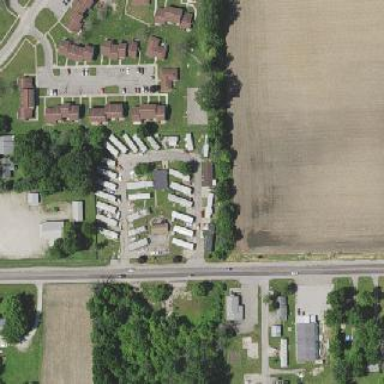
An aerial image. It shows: Residential area with mobile homes.